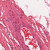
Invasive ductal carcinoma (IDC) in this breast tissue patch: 0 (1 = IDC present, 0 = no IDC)